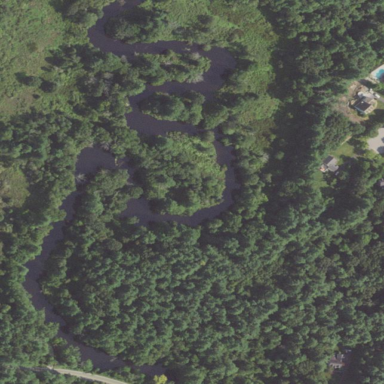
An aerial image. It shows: Swamp in wetland area.